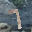
Label: 7